Question: I have Drupal website and my users can no longer download files. (docx, xlsx, etc). In firefox , when the user clicks a link to download a file the page displays garbage code.
I read elsewhere the solution is to add the following, but it didn't work. Instead, the user is prompted with a dummy download for the application type each time the page reloads.
drupal_set_header('Content-type: application/octet-stream; charset=utf-8');
I have a simple module which has a page that spits out the links to the files. In this module I added the above to the hook_init() function.

I've never encountered this problem before, and I'm not sure why it started. Any help would of course be greatly appreciated. If I find a solution before someone replies with the answer I'll post it here for future reference.
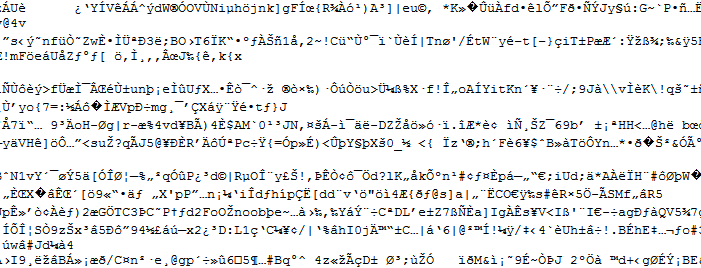
Answer: This happens because MIME types are not set correctly.
You can either force Drupal to set the 'content-type header' to appropriate MIME type, or set it at the server side.
I'd recommend you to do it in the .htaccess file in your files folder (sites/default/files by default)
Just put the below code in the .htaccess file (or you can create a new .htaccess file if it's not there).
'''
AddType application/octet-stream .doc .xls .pdf
'''
Note that hook_init() gets fired at every normal page request. do this in this hook or you will end up facing many problems.